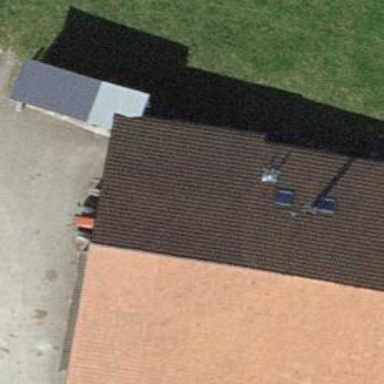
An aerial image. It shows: Farm building.